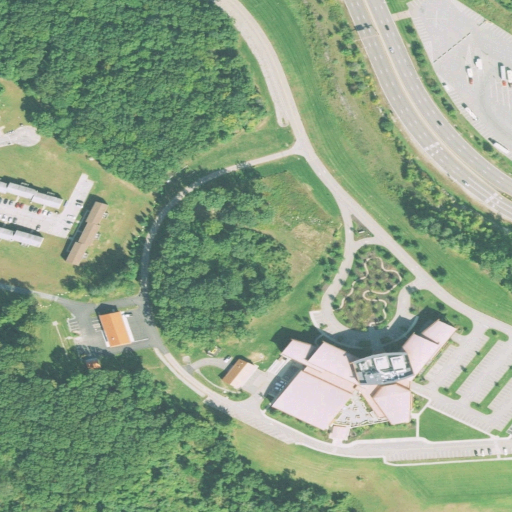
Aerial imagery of mountain in Connecticut named Crow Hill containing low intensity development, medium intensity development, deciduous forest, open development, and high intensity development